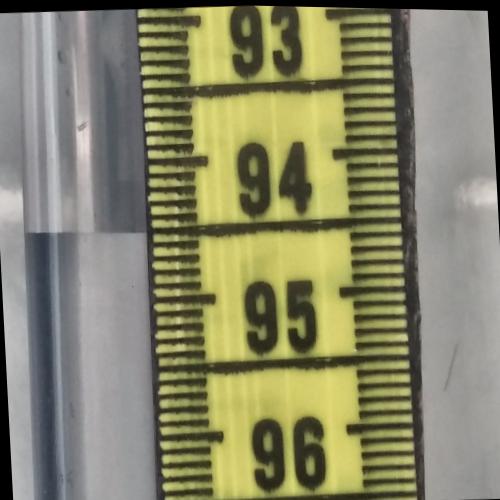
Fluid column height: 94.5 cm